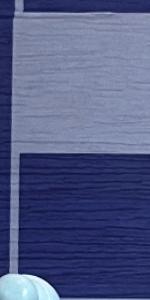
Label: Empty